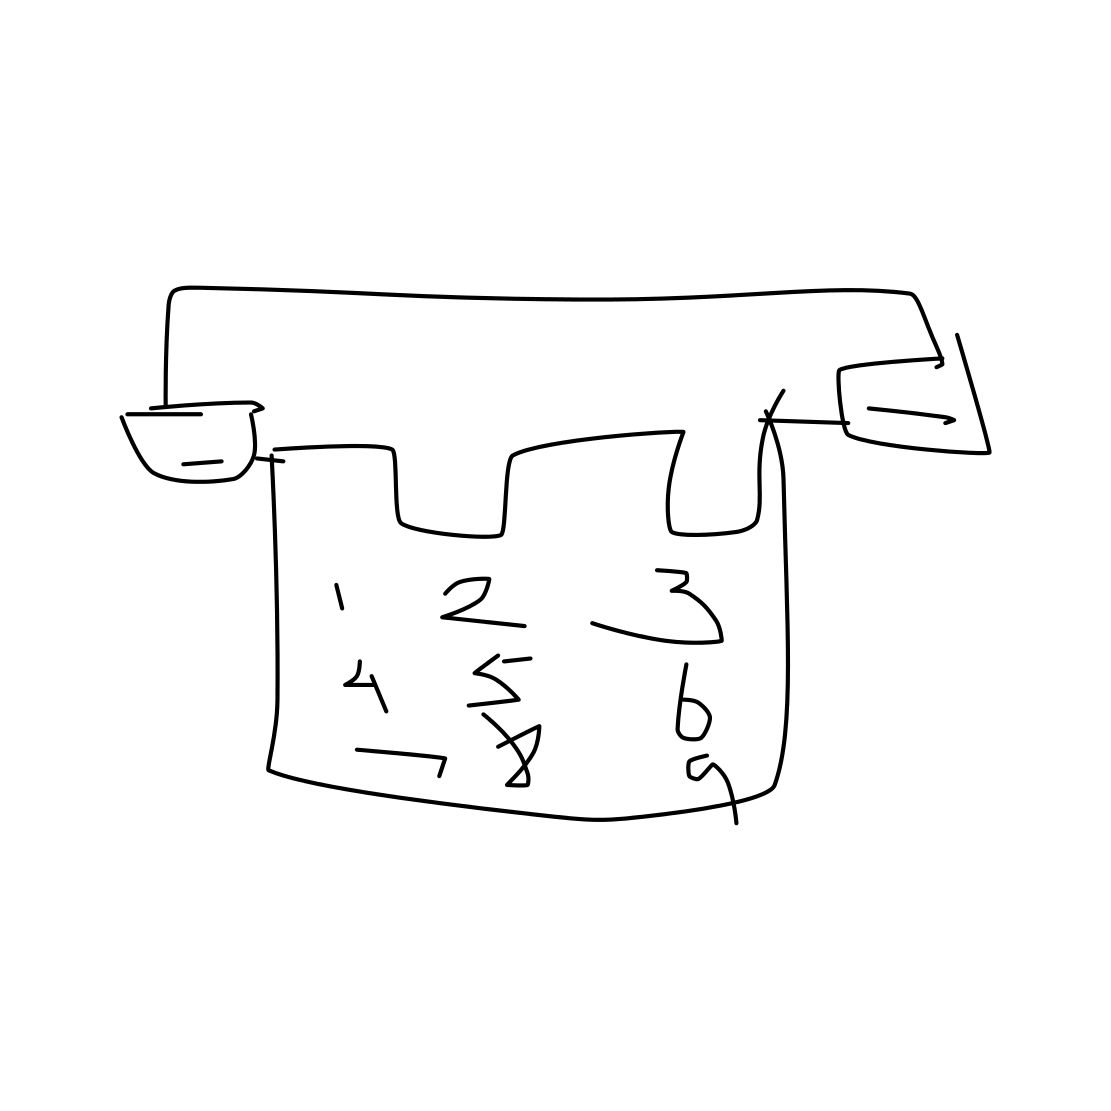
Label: telephone